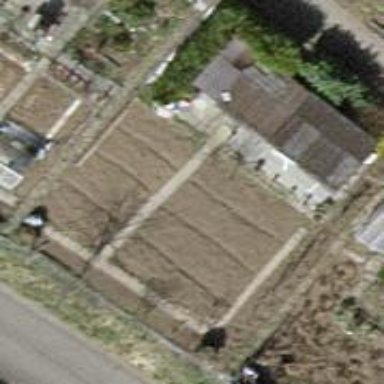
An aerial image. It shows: Shed.